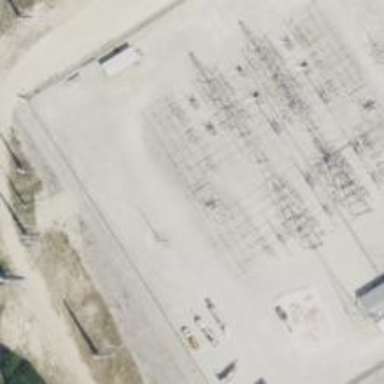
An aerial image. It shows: Switch for power supply.